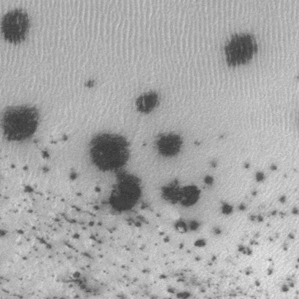
Label: frost